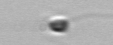
Label: flagellate